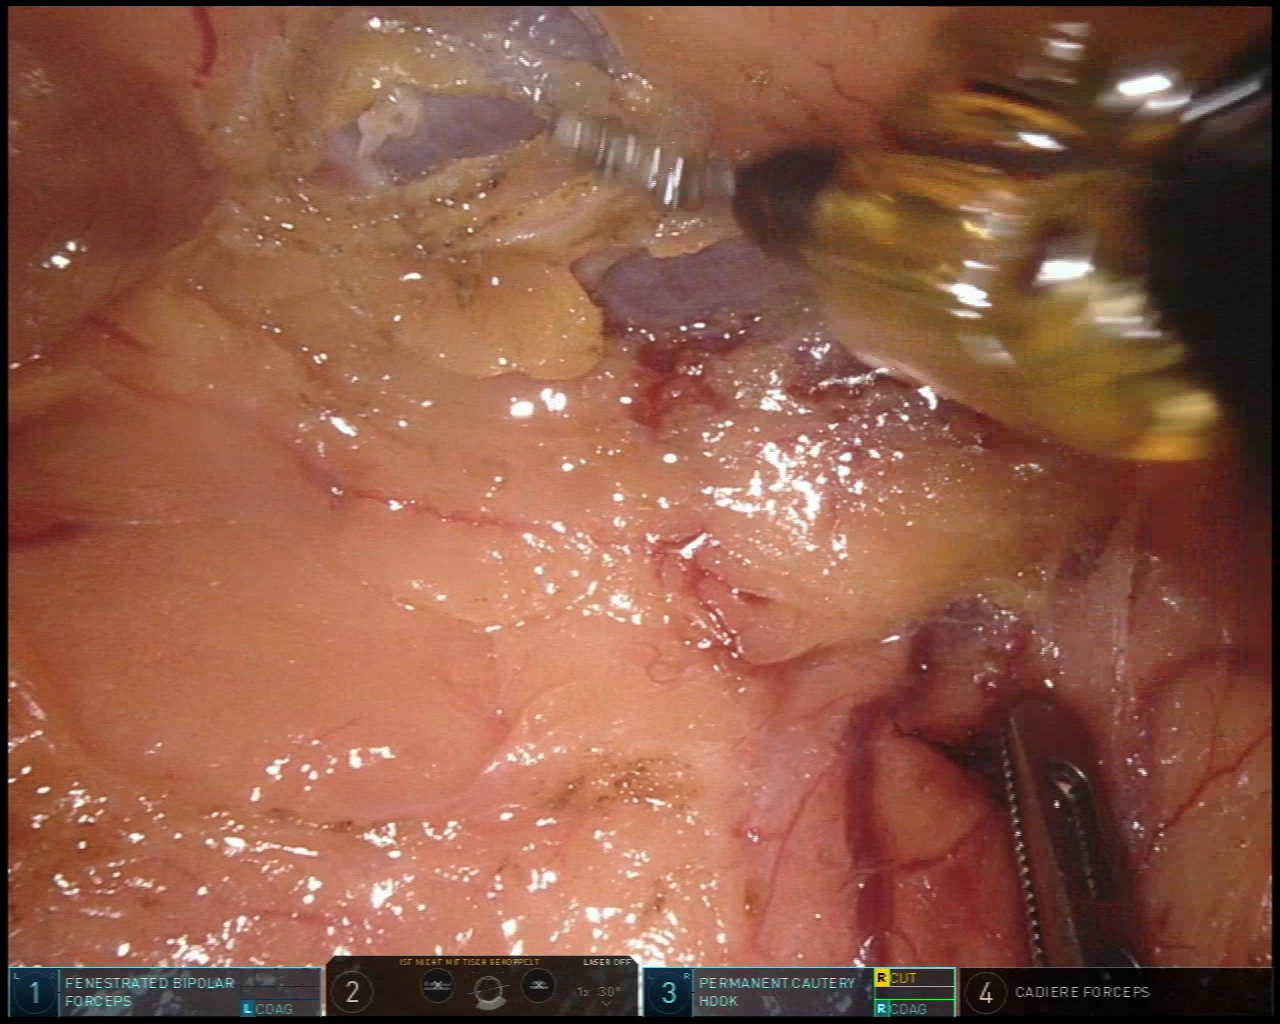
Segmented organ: spleen
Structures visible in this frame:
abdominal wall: yes
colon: no
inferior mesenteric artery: no
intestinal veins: no
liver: no
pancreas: no
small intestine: no
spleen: yes
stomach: no
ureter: no
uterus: no
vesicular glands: no